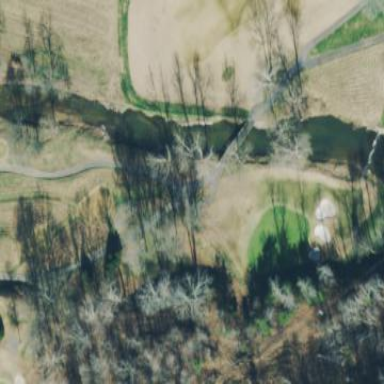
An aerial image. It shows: Golf rough area.